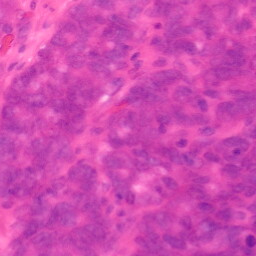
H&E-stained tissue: Colon